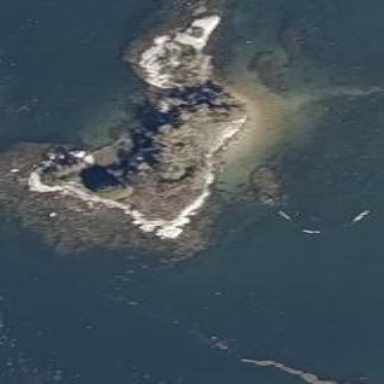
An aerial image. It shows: Islet located along the natural coastline.